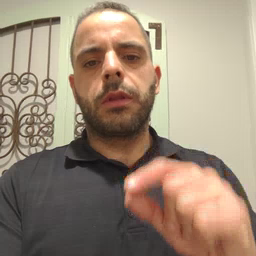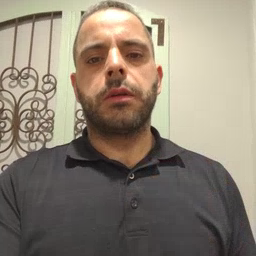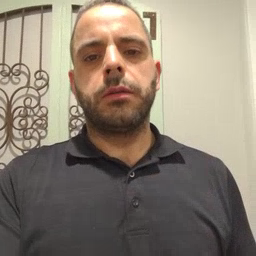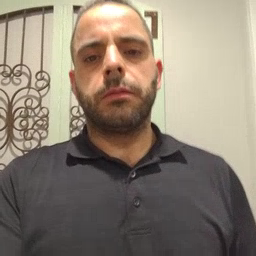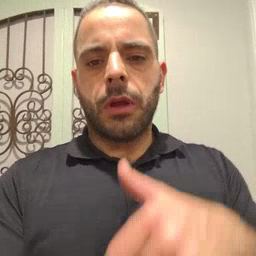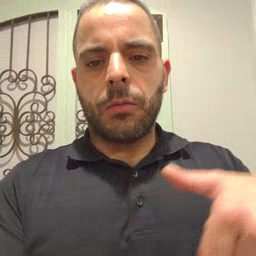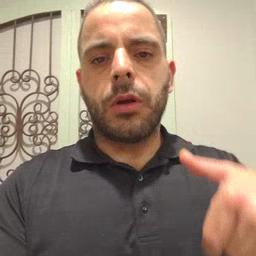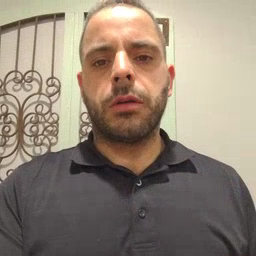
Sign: underwear